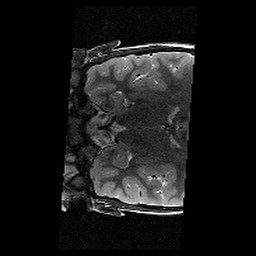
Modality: T2w
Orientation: coronal
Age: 10
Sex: female
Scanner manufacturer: siemens
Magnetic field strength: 3 T
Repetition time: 9.23 s
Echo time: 0.067 s